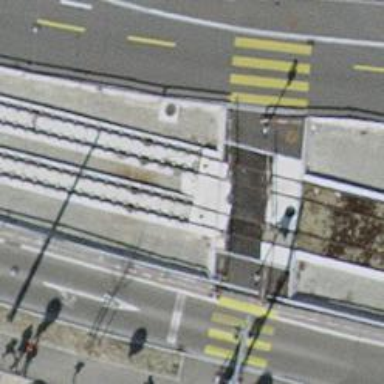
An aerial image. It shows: Tram crossing on the railway.